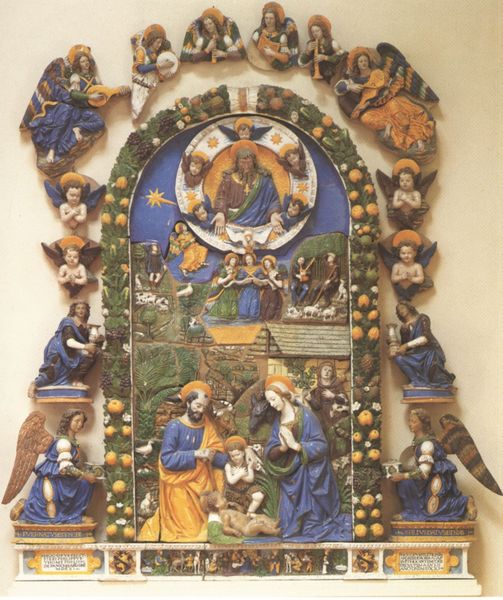
Titel: Krippe
Künstler: Giovanni della Robbia
Institution: Florenz, Bargello
Schlagwörter: baum, blau, blätter, flügel, gott, gelb, grün, braun, haus, obst, rot, beige, hütte, gold, haare, vater, girlande, musik, engel, keramik, orangen, figuren, musizieren, fotografie, stern, jungfrau, beten, trommel, altar, rom, girlanden, heiligenschein, christus, jesus, kniend, florenz, stall, heilige, laute, reigen, posaune, putten, maria, anbetung, betend, jesu, schafe, hirten, putti, josef, joseph, geburt, krippe, terrakotta, terracotta, gaben, kerami, bethlehem, holzschnitzerei, gittare, nazareth, heilig abend, schnuppe, grauben, christi geburzt, heiligenberg plastisch bunt engel jesus latein